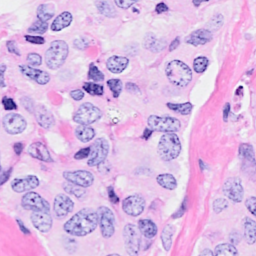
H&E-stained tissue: Breast